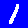
Digit: 1